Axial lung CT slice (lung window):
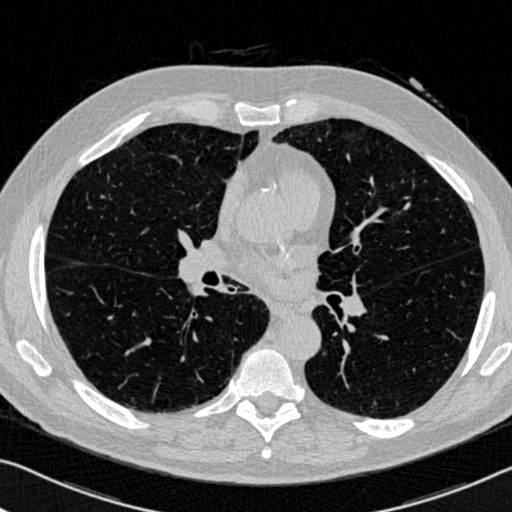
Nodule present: no